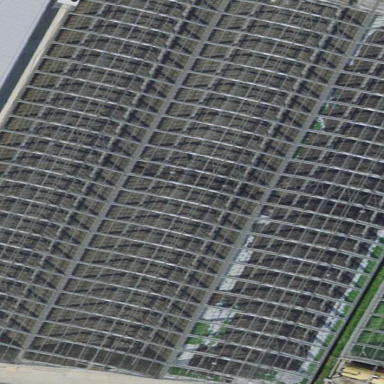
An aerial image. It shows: Greenhouse.